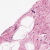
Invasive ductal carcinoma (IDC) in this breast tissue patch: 0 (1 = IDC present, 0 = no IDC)